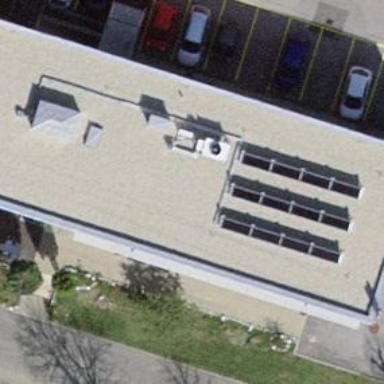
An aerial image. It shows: Commercial building.